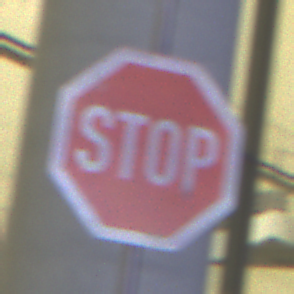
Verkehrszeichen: Stop
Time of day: Night
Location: Outdoor (Urban)
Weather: PartlyCloudy
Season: NotSpecified
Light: Artificial